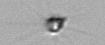
Label: Calciopappus